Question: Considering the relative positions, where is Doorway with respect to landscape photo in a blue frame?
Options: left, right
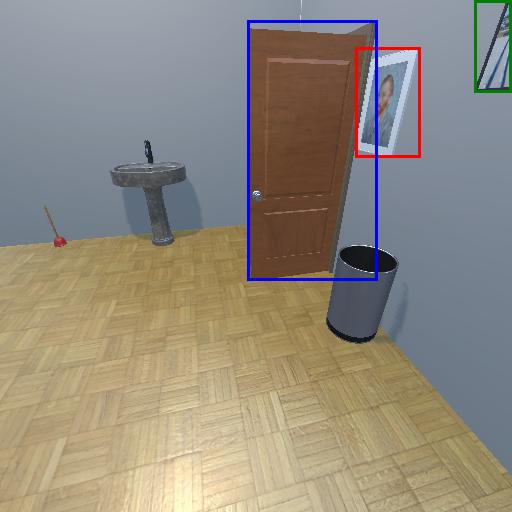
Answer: left